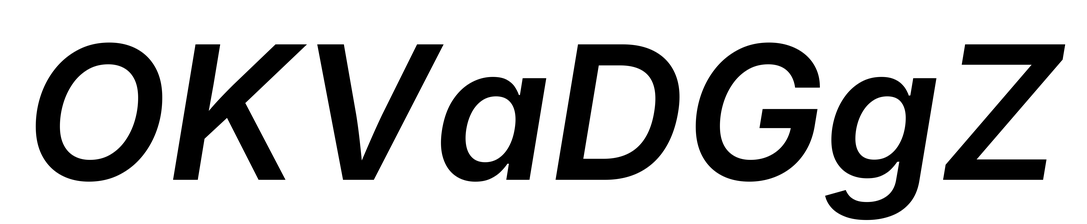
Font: Inter-Italic_SemiBold_Italic